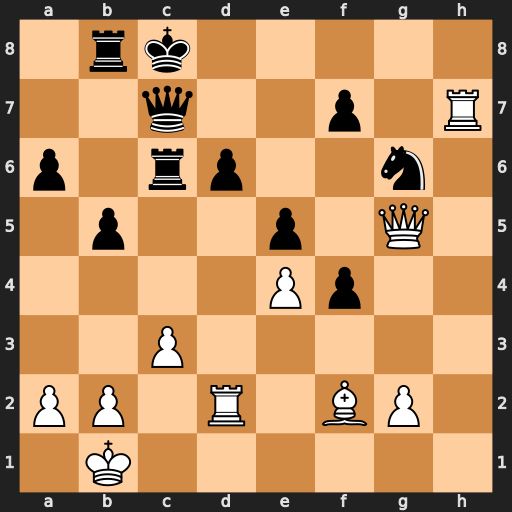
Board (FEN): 1rk5/2q2p1R/p1rp2n1/1p2p1Q1/4Pp2/2P5/PP1R1BP1/1K6
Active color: w
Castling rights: -
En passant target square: -
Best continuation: Qf5+ Qd7 Rxf7 Qxf5 exf5